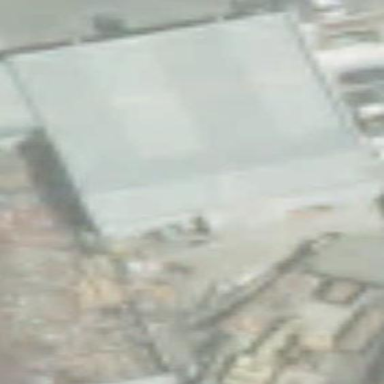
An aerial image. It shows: Warehouse building.